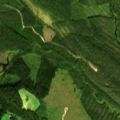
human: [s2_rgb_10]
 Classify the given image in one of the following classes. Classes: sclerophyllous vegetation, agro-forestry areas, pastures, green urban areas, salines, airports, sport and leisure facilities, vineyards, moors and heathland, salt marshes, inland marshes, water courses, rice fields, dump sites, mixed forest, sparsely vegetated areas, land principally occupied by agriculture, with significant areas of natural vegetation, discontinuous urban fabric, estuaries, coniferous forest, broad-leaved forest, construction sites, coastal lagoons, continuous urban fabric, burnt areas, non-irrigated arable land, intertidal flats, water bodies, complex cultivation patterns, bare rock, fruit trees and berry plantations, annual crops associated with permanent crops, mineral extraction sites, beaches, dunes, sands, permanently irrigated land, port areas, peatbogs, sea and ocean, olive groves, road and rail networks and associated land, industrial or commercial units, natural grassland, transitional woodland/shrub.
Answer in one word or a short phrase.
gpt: coniferous forest, transitional woodland/shrub